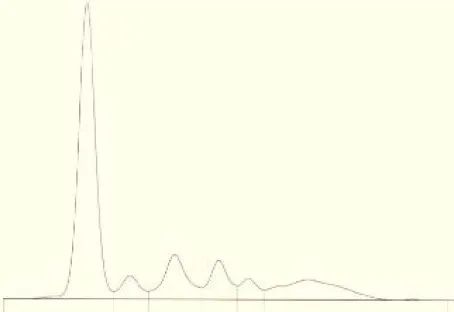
Serum protein electrophoresis, no monoclonal spike; normal values.
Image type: chart (chart)